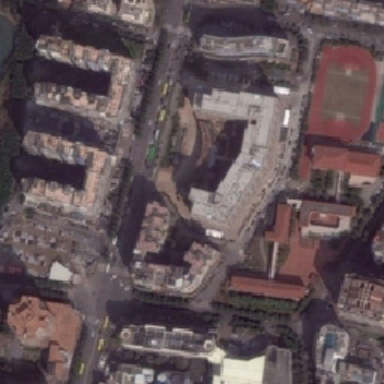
The trapezoidal advertisement is beside the playground .